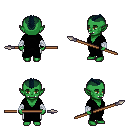
a pixel art fantasy rpg character, female body template, orc, green skin, black robe, white pants, raven short mohawk hairstyle, white cloth bandages, spear, four views (front, back, left, right), 2x2 character sprite sheet, small pixel art, hard edges, no anti-aliasing